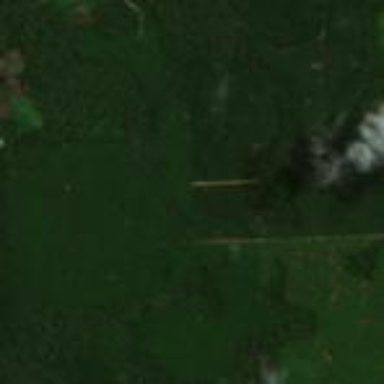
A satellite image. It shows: Rubber tree orchard with mature trees.